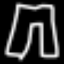
Label: pants